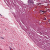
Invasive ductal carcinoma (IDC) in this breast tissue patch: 0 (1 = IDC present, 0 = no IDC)